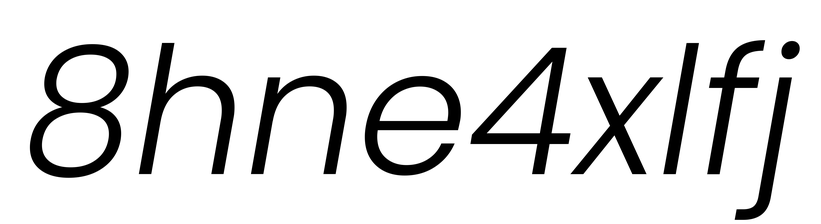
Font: Poppins-LightItalic